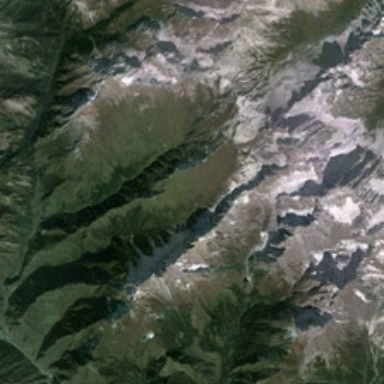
Snow exists on the brown mountains while there is none on the green ones .